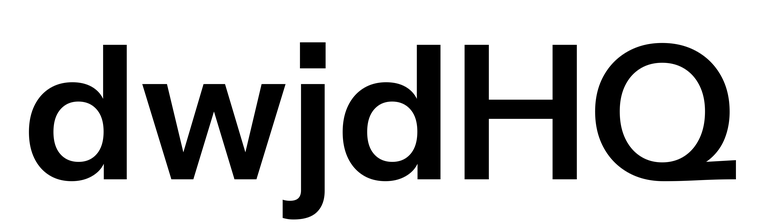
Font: InstrumentSans_SemiBold